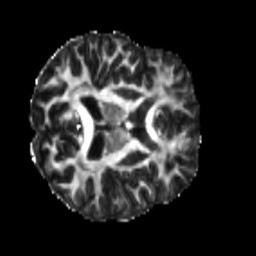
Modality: FA
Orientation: axial
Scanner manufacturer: siemens
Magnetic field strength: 3 T
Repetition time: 4 s
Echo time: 0.0594 s